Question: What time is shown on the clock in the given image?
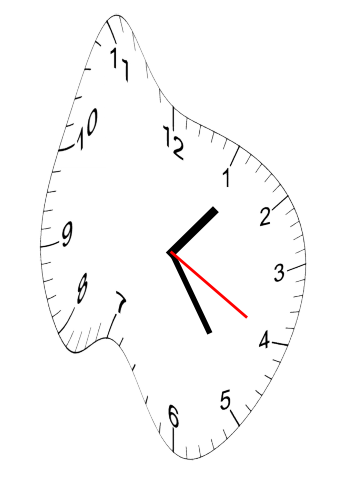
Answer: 01:24:20